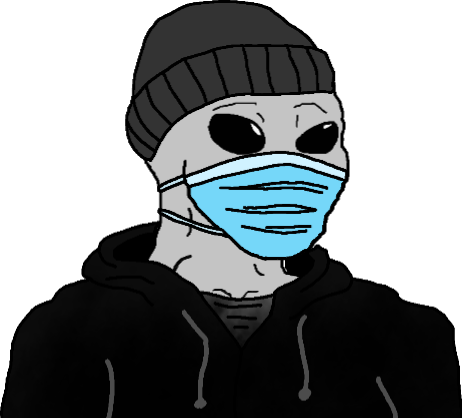
Label: 5_Doomer